Question: I am trying to show text above 'CALayer' but somehow I am not able to achieve it. I have used following code:
'''
- (void)drawRect:(CGRect)rect
{
self.layer.sublayers = nil;
CGContextRef ctx = UIGraphicsGetCurrentContext();
CGContextSaveGState(ctx);
// Code to show grid lines clipped
CGRect overallRectForBarItem = CGRectMake(20, 20, 176, 35);
CAShapeLayer *barItemShape = [CAShapeLayer layer];
barItemShape.frame = overallRectForBarItem;
barItemShape.path = [UIBezierPath bezierPathWithRect:overallRectForBarItem].CGPath;
barItemShape.strokeColor = [UIColor lightGrayColor].CGColor;
barItemShape.fillColor = [UIColor lightGrayColor].CGColor;
[self.layer addSublayer:barItemShape];
[self drawTextForBarItem:@"TESTING" inRect:CGRectMake(100, 40, 35, 0)];
// Other code clipped
CGContextRestoreGState(ctx);
}
-(void) drawTextForBarItem:(NSString*)barItemTitle inRect:(CGRect)rect
{
float actualFontSize = 14.0;
UIFont *font = [ISUtility getSystemFont:actualFontSize];
CGSize size = [barItemTitle sizeWithFont:font];
NSMutableParagraphStyle *paragraphStyle = [[[NSParagraphStyle defaultParagraphStyle] mutableCopy] autorelease];
paragraphStyle.lineBreakMode = NSLineBreakByTruncatingTail;
paragraphStyle.alignment = NSTextAlignmentRight;
[barItemTitle drawInRect:CGRectMake(rect.origin.x, rect.origin.y - size.height/2, rect.size.width, size.height) withAttributes:@{NSFontAttributeName:font, NSForegroundColorAttributeName:[UIColor blueColor], NSParagraphStyleAttributeName:paragraphStyle}];
}
'''
Following is the screen shot of simulator.
I have also tried 'zPosition' but no use.
'''
barItemShape.zPosition = -1000;
'''
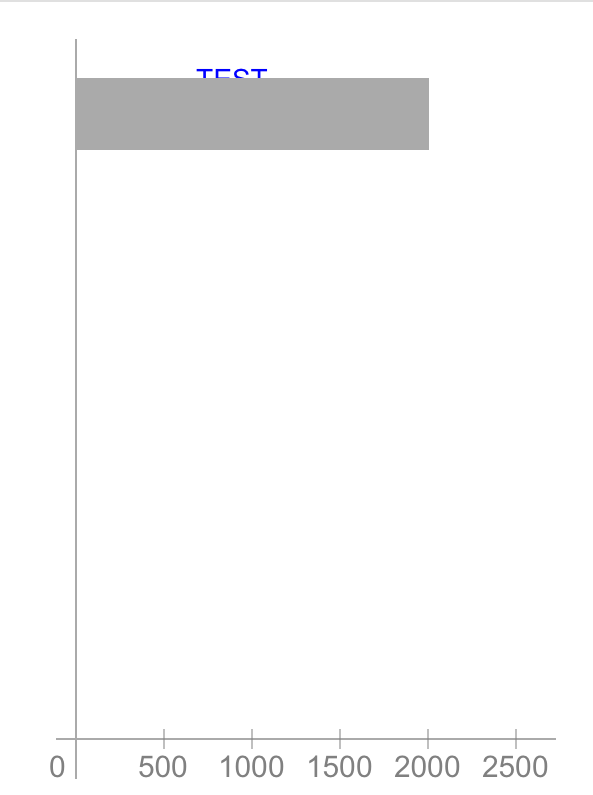
Answer: The most possible cause of you issue is that you creating 'CGContextRef' but adding sublayer when you need to draw lightgray rectangle. I think, that it would be more consistant to draw your rectange with CoreGraphics functions and that draw your text.
To be more detailed, it seems that you drawing text in current layer but adding sublayer that will be above your text.
For instance, you can use this code to give it a try:
'''
UIColor * redColor = [UIColor colorWithRed:1.0 green:0.0 blue:0.0 alpha:1.0];
CGContextSetFillColorWithColor(context, redColor.CGColor);
CGContextFillRect(context, self.bounds);
'''